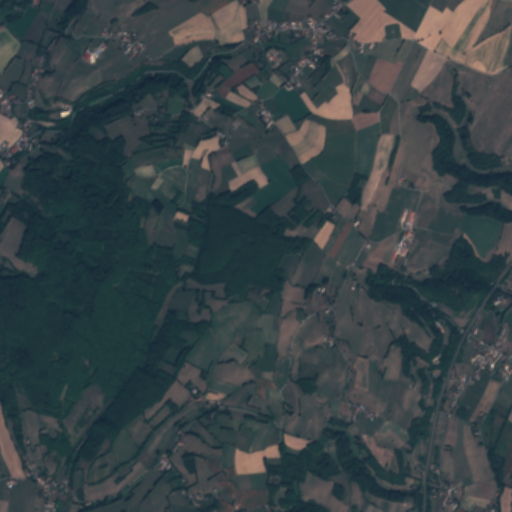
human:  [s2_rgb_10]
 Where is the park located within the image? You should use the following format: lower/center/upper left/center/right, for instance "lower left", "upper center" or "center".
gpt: The park is located in the upper center of the image.
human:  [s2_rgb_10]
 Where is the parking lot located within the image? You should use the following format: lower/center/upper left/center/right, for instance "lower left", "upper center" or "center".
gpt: The parking lot is located in the center right of the image.
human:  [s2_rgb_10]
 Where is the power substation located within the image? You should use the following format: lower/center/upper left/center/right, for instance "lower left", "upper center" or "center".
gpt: The power substation is located in the center right of the image.
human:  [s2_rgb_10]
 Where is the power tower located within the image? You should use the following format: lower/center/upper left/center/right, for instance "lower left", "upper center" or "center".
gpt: The power tower is located in the upper left of the image.
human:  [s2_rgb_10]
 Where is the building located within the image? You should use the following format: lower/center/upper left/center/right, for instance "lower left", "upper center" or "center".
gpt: There is no building in the image.